Question: If the row has rowspan element , how to make the row correspond to the table as in wikipedia page.
'''
from bs4 import BeautifulSoup
import urllib2
from lxml.html import fromstring
import re
import csv
import pandas as pd
wiki = "http://en.wikipedia.org/wiki/List_of_England_Test_cricket_records"
header = {'User-Agent': 'Mozilla/5.0'} #Needed to prevent 403 error on Wikipedia
req = urllib2.Request(wiki,headers=header)
page = urllib2.urlopen(req)
soup = BeautifulSoup(page)
try:
table = soup.find_all('table')[6]
except AttributeError as e:
print 'No tables found, exiting'
try:
first = table.find_all('tr')[0]
except AttributeError as e:
print 'No table row found, exiting'
try:
allRows = table.find_all('tr')[1:-1]
except AttributeError as e:
print 'No table row found, exiting'
headers = [header.get_text() for header in first.find_all(['th', 'td'])]
results = [[data.get_text() for data in row.find_all(['th', 'td'])] for row in allRows]
df = pd.DataFrame(data=results, columns=headers)
df
'''
---
I get the table as the output.. but for tables where the row contains i get table as follows -

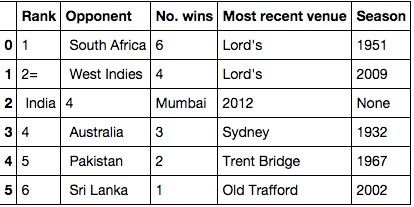
Answer: The problem due to following case , as you know,
html content:
'''
<tr>
<td rowspan="2">2=</td>
<td>West Indies</td>
<td>4</td>
<td>Lord's</td>
<td>2009</td>
</tr>
<tr>
<td style="text-align:left;">India</td>
<td>4</td>
<td>Mumbai</td>
<td>2012</td>
</tr>
'''
so when 'td' have 'rowspan' attribute then consider that same 'td' vaulue is repeated for next 'tr' at same level and the value of 'rowspan' means for next number of 'tr' tags.
1. Get all such rowspan information and save in variable. Save sequence number of tr tag , sequence number of td tag , value of rowspan i.e. how many tr tags have same td, the text value of td.
2. Update result of all tr according to above method.
: checked only given test case. Need to check some more test case.
code:
'''
from bs4 import BeautifulSoup
import urllib2
from lxml.html import fromstring
import re
import csv
import pandas as pd
wiki = "http://en.wikipedia.org/wiki/List_of_England_Test_cricket_records"
header = {'User-Agent': 'Mozilla/5.0'} #Needed to prevent 403 error on Wikipedia
req = urllib2.Request(wiki,headers=header)
page = urllib2.urlopen(req)
soup = BeautifulSoup(page)
table = soup.find_all('table')[6]
tmp = table.find_all('tr')
first = tmp[0]
allRows = tmp[1:-1]
#table.find_all('tr')[1:-1]
headers = [header.get_text() for header in first.find_all('th')]
results = [[data.get_text() for data in row.find_all('td')] for row in allRows]
#<td rowspan="2">2=</td>
# list of tuple (Level of tr, Level of td, total Count, Text Value)
#e.g.
#[(1, 0, 2, u'2=')]
# (<tr> is 1 , td sequence in tr is 0, reapted 2 times , value is 2=)
rowspan = []
for no, tr in enumerate(allRows):
tmp = []
for td_no, data in enumerate(tr.find_all('td')):
print data.has_key("rowspan")
if data.has_key("rowspan"):
rowspan.append((no, td_no, int(data["rowspan"]), data.get_text()))
if rowspan:
for i in rowspan:
# tr value of rowspan in present in 1th place in results
for j in xrange(1, i[2]):
#- Add value in next tr.
results[i[0]+j].insert(i[1], i[3])
df = pd.DataFrame(data=results, columns=headers)
print df
'''
output:
'''
Rank Opponent No. wins Most recent venue Season
0 1 South Africa 6 Lord's 1951
1 2= West Indies 4 Lord's 2009
2 2= India 4 Mumbai 2012
3 4 Australia 3 Sydney 1932
4 5 Pakistan 2 Trent Bridge 1967
5 6 Sri Lanka 1 Old Trafford 2002
'''
---
working to table 10 also
'''
Rank Hundreds Player Matches Innings Average
0 1 25 Alastair Cook 107 191 45.61
1 2 23 Kevin Pietersen 104 181 47.28
2 3 22 Colin Cowdrey 114 188 44.07
3 3 22 Wally Hammond 85 140 58.46
4 3 22 Geoffrey Boycott 108 193 47.72
5 6 21 Andrew Strauss 100 178 40.91
6 6 21 Ian Bell 103 178 45.30
7 8= 20 Ken Barrington 82 131 58.67
8 8= 20 Graham Gooch 118 215 42.58
9 10 19 Len Hutton 79 138 56.67
'''